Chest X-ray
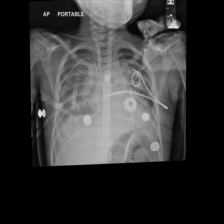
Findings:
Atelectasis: negative
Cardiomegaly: negative
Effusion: positive
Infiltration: positive
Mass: negative
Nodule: negative
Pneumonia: negative
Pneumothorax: negative
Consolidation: negative
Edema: negative
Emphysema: negative
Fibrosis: negative
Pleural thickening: negative
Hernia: negative